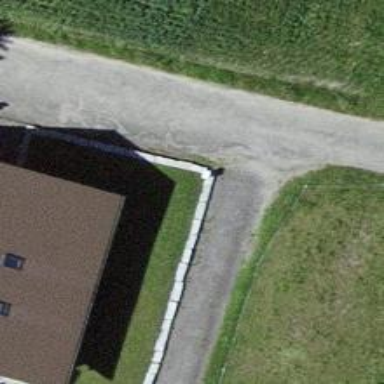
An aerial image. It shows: Unpaved driveway serving as service road.